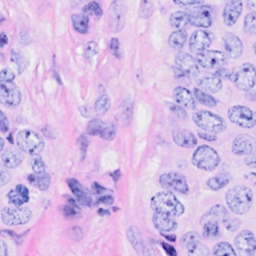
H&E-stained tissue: Breast